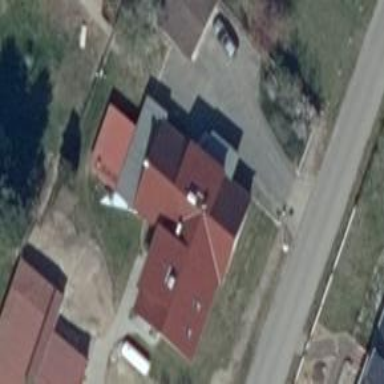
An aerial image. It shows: Veterinary facility.